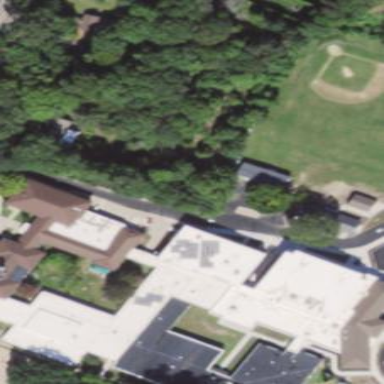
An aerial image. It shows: School building or complex.